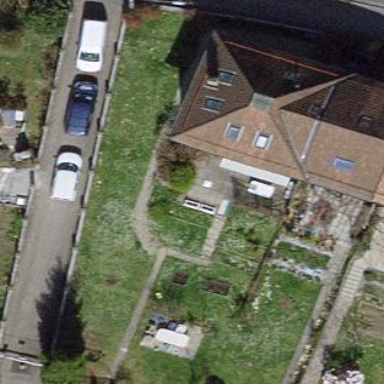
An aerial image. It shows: Terrace building.